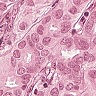
Metastatic tissue present: yes